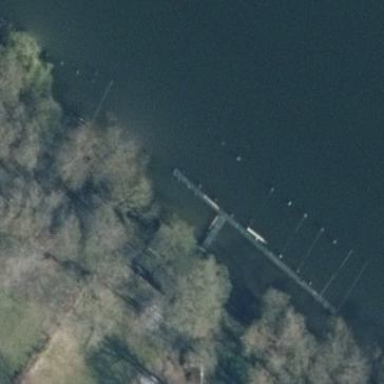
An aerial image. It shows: Man-made pier.